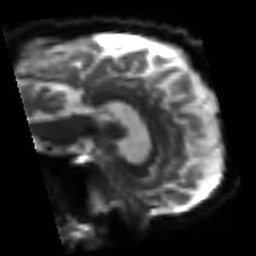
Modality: sbref
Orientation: sagittal
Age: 47
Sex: male
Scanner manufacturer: siemens
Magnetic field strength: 3 T
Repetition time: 3.2 s
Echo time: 0.081 s